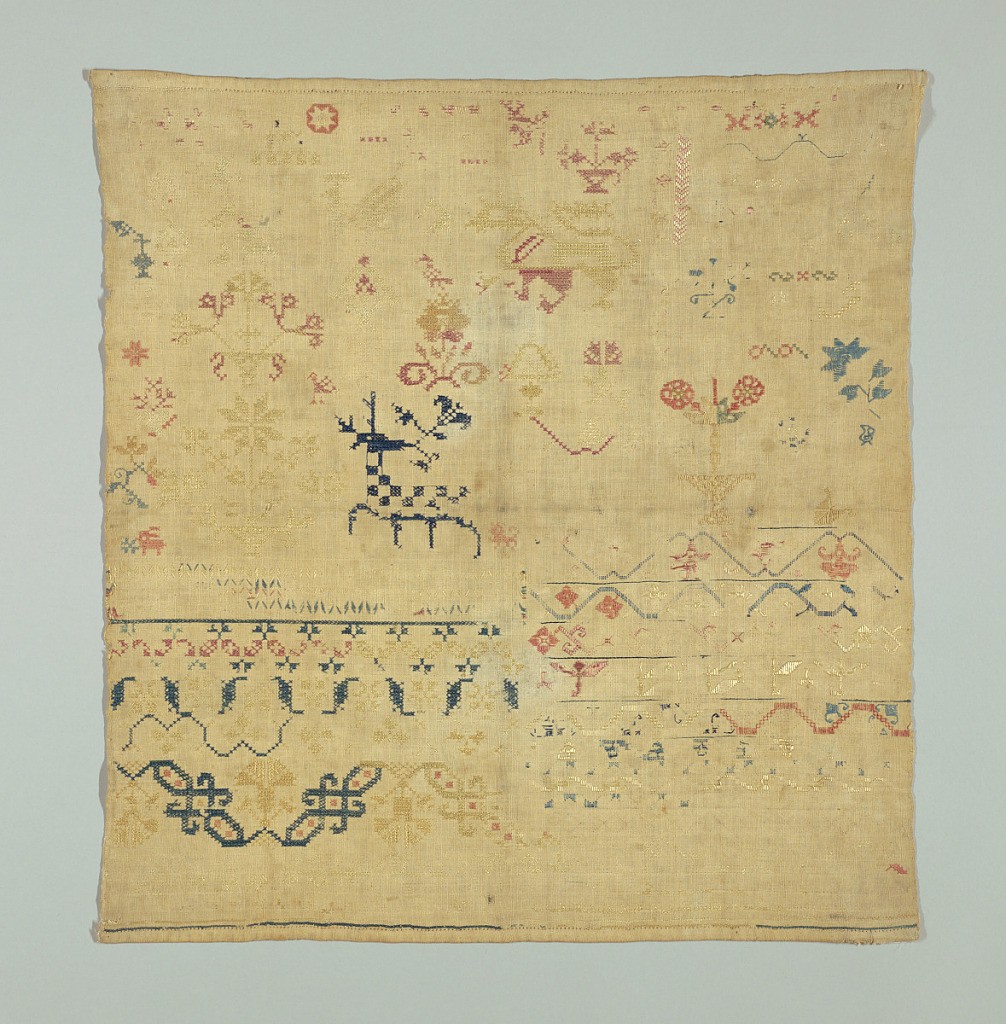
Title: Sampler
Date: late 18th century
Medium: silk on cotton Technique: cross, long-armed cross, running, satin and back stitch on plain weave foundation; counted stitches
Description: Scattered motifs and curving floral bands in red, blue and yellow silk.  At the center a deer with a branch of flowers coming from his mouth and a crowned lion.